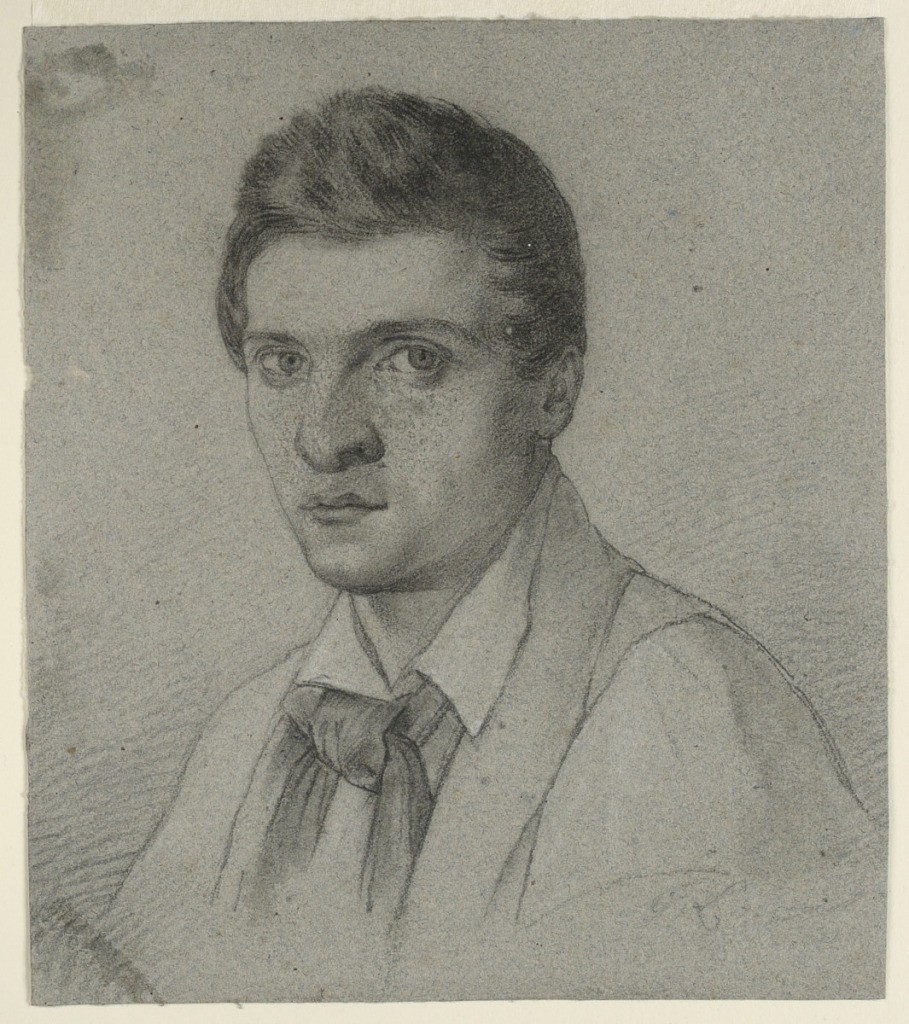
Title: Self-portrait
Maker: Giuseppe Sabatelli, Italian, 1813–1843
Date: ca. 1825
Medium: Charcoal on grey paper
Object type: Drawing
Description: Bust-length portrait of a young man, facing one-quarter to the left, gaze directed frontally. He wears a loose collar and loosely tied cravat. Verso: partial sketch of a man's upper left arm.